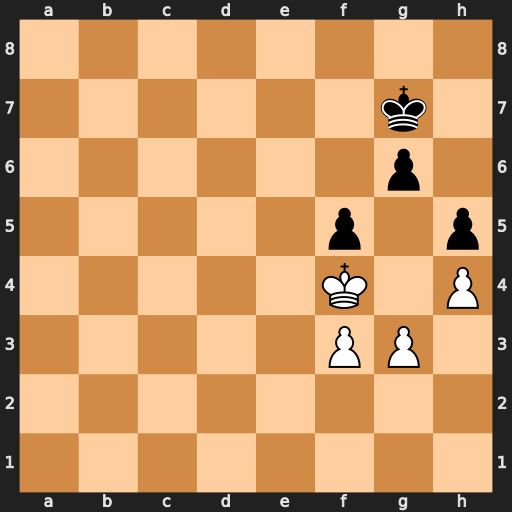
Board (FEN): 8/6k1/6p1/5p1p/5K1P/5PP1/8/8
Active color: w
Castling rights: -
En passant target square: -
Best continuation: Kg5 Kf7 Kh6 f4 gxf4 Kf6 Kh7